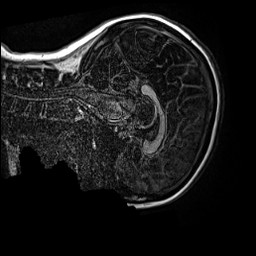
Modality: MP2RAGE
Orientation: sagittal
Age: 13
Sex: female
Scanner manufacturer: siemens
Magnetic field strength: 3 T
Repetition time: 4 s
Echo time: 0.00299 s